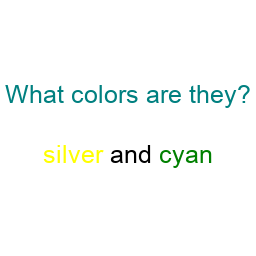
Color: yellow, green
Color name shown: silver, cyan
Background color: white
Question text color: teal